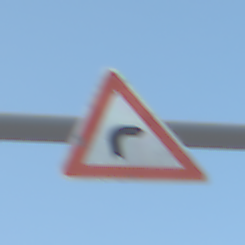
Verkehrszeichen: KurveRechts
Umgebung: Outdoor, Special
Tageszeit: MorningAfternoon
Wetter: Clear
Licht: Natural
Jahreszeit: NotSpecified
Kontrast: HighContrast